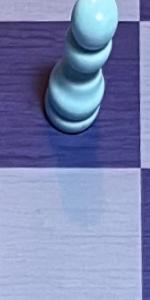
Label: Empty